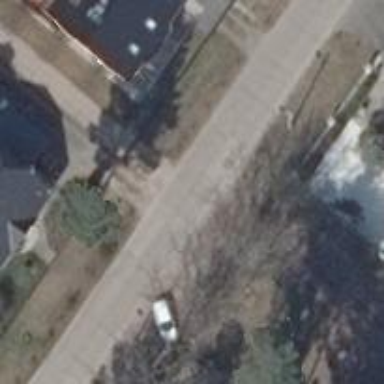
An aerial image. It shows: Residential road with concrete surface.